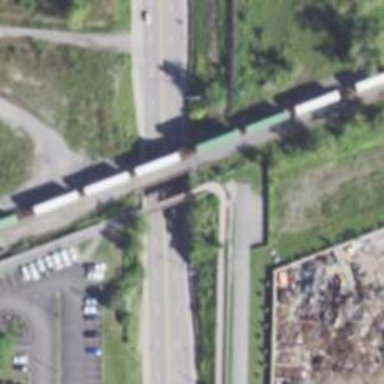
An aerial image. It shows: Cycleway passing over abandoned railway bridge.